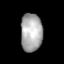
Tissue: lung
Cell type: Endothelial cells
Senescence score: 0.5927
Nuclear area (px): 810
Mean DAPI intensity: 170.021